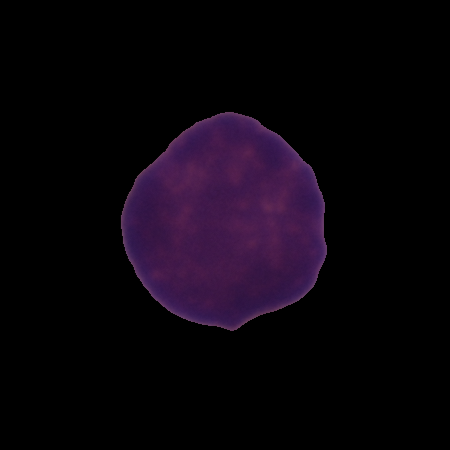
Label: healthy